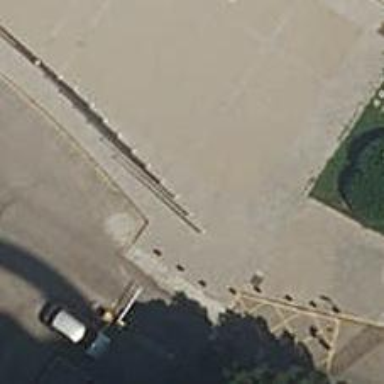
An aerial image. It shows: Flagpole structure.